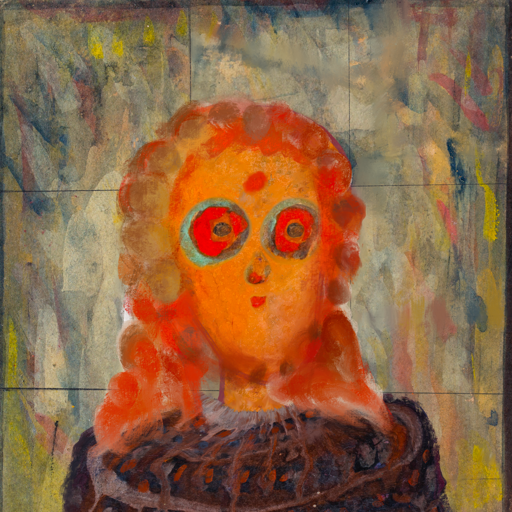
Background: GypsyMother, Head And Neck Front: Hypocrite, Face Front: Sisters, Bust: Hypocrite, Hair Front: Rupkatha, Head Accessory: Blank, Second Necklace: Blank, Necklace: Blank, Baby: Blank